Question: I am trying to create a simple form for a wordpress site. I've created a full form and it's working fine. The code is below.
'''
<?php
//Setup an empty array.
$errors = array();
if($_POST["submit"]) {
$to = "myemail@gmail.com";
$subject = "New reservations request";
$hotel = $_POST["hotel_url"];
$sender = $_POST["sendername"];
$senderEmail = $_POST["senderEmail"];
//Check the name and make sure that it isn't a blank/empty string.
if(strlen(trim($sender)) === 0){
//Blank string, add error to $errors array.
$errors[] = "You must enter your name!";
}
//Make sure that the email address is valid.
if(!filter_var($senderEmail, FILTER_VALIDATE_EMAIL)) {
//$email is not a valid email. Add error to $errors array.
$errors[] = "That is not a valid email address!";
}
if(!empty($errors)){
echo '<h1 style="color: red">Error(s)!</h1>';
foreach($errors as $errorMessage){
echo $errorMessage . '<br>';
}
}
if(empty($errors)){
$mailBody = "<table border='1'>
<tr>
<th>No</td>
<th>Item</td>
<th>Description</td>
</tr>
<tr>
<td>01</td>
<td>Hotel</td>
<td>$hotel</td>
</tr>
<tr>
<td>02</td>
<td>Name</td>
<td>$sender</td>
</tr>
<tr>
<td>03</td>
<td>E-Mail</td>
<td>$senderEmail</td>
</tr>
</table>";
$headers = array('From: '.$_POST['sendername'].' <'.$_POST['senderEmail'].'>');
$mail_sent = wp_mail( $to, $subject, $mailBody, $headers );
}
}
if ($mail_sent) {
?>
<p>Request sent</p>
<?php
} else {
?>
<form id="" name="" action="<?php echo get_permalink(); ?>" method="post">
<input type="hidden" name="hotel_url" value="<?php echo get_permalink();?>" />
<div class="section-heading"><h6>Your Details</h6></div>
<div class="label-input-wrapper">
<div class="form-label">Name</div><div class="form-input"><input type="text" name="sendername"/></div>
</div>
<div class="label-input-wrapper">
<div class="form-label">E-Mail</div><div class="form-input"><input type="email" name="senderEmail" pattern="[a-z0-9._%+-]+@[a-z0-9.-]+\.[a-z]{2,4}$" required /></div>
</div>
<input type="submit" value="Submit" name="submit">
</form>
<?php
}
?>
'''
This code snippet sends the user input as a HTML table to the email. Validation also works fine but the validation errors appear at top of the form.

I want to show the validation errors next to the each field. How can do that using only?
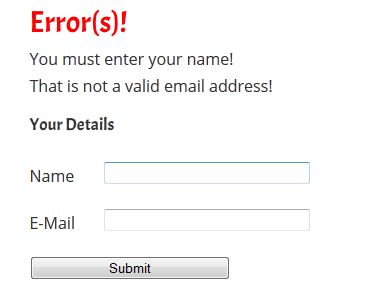
Answer: You could add the field name as the key of the $errors array and then do a check after each field. Something like this:
'''
//Check the name and make sure that it isn't a blank/empty string.
if(strlen(trim($sender)) === 0){
//Blank string, add error to $errors array.
$errors['sendername'] = "You must enter your name!";
}
...
<div class="label-input-wrapper">
<div class="form-label">Name</div>
<div class="form-input">
<input type="text" name="sendername"/>
<?php if(isset($errors['sendername'])) { echo $errors['sendername']; } ?>
</div>
</div>
'''